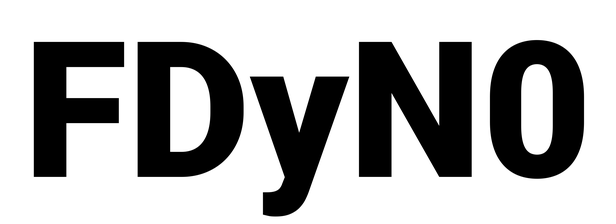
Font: Roboto_Black